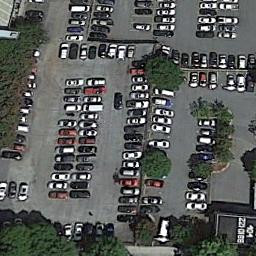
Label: parking_lot